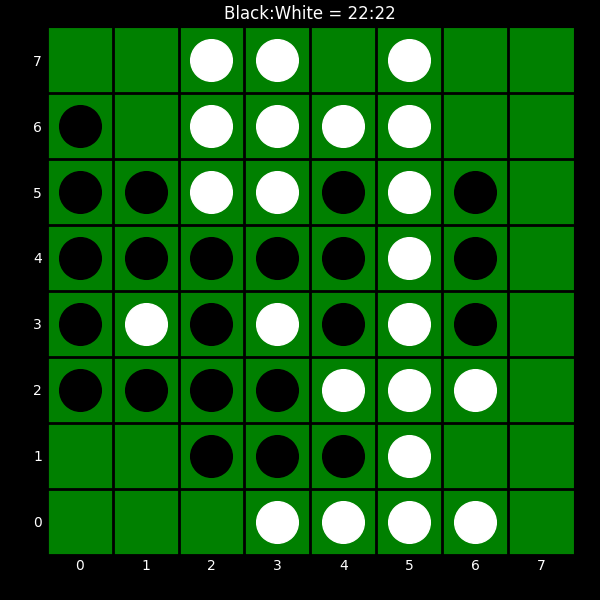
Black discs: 22
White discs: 22